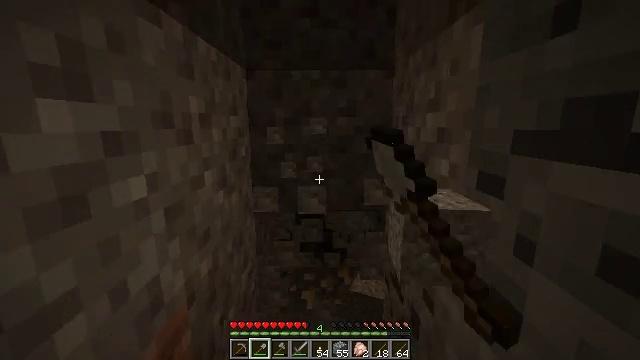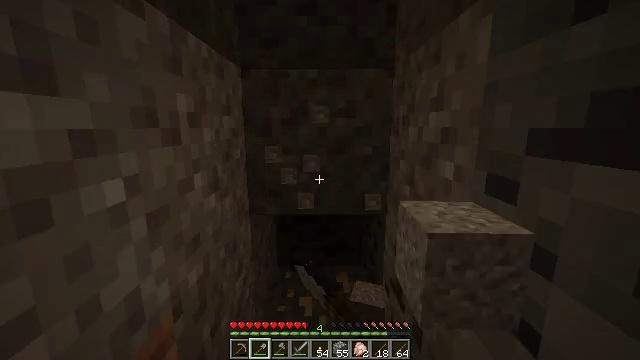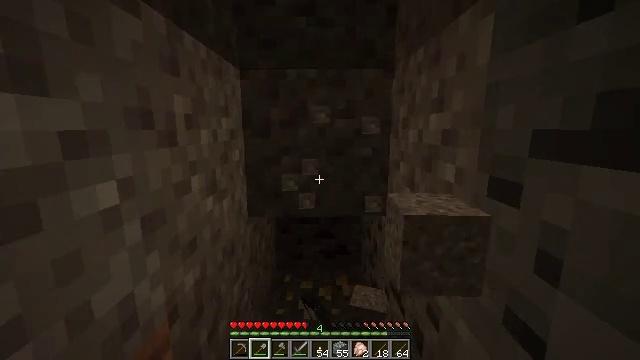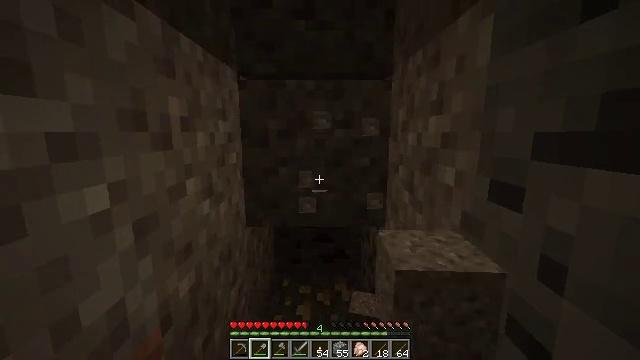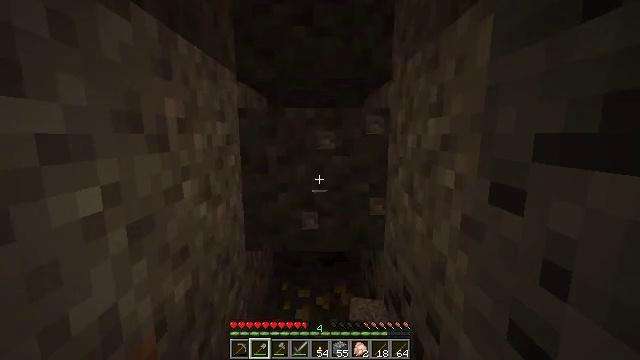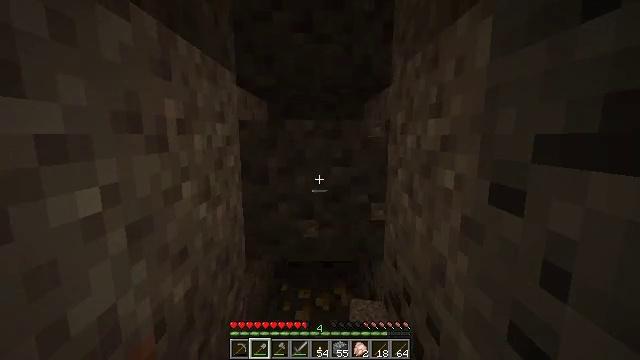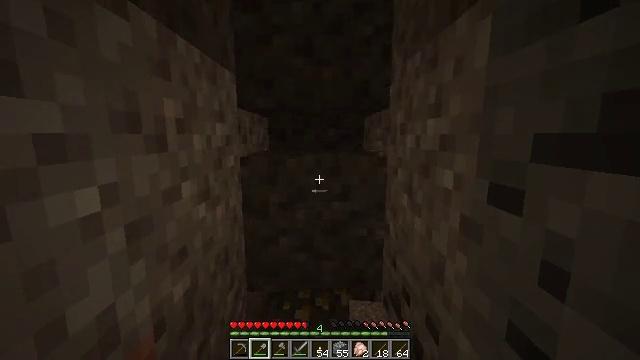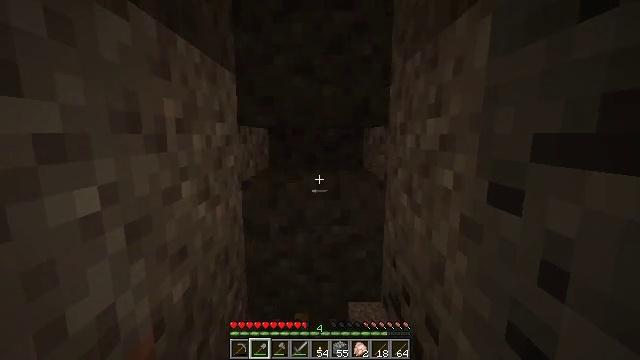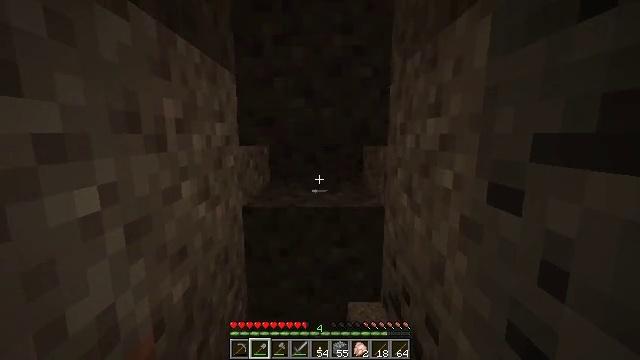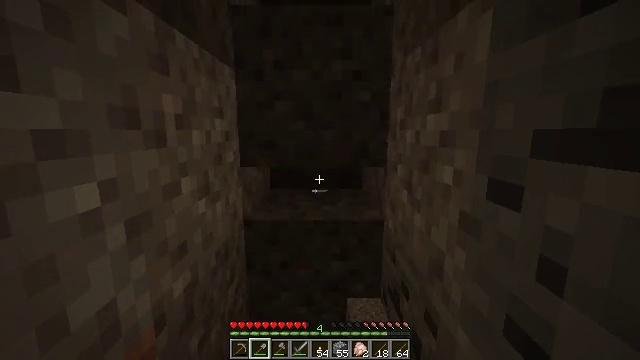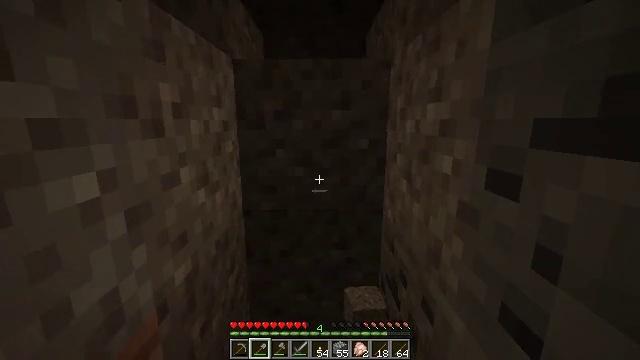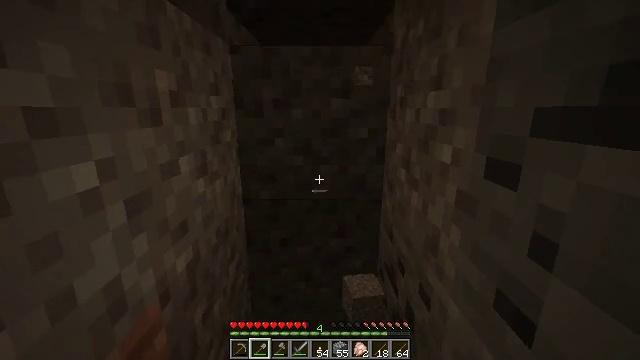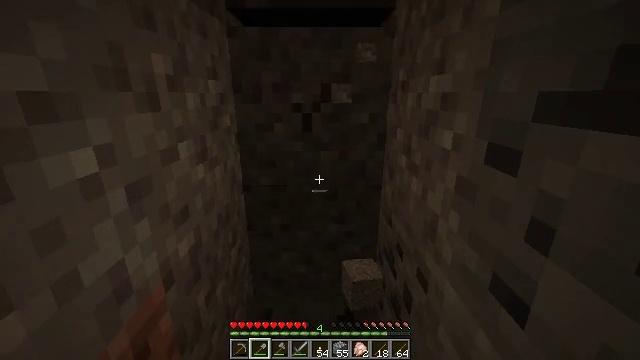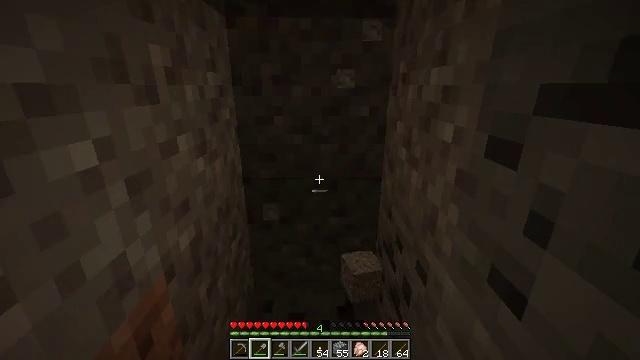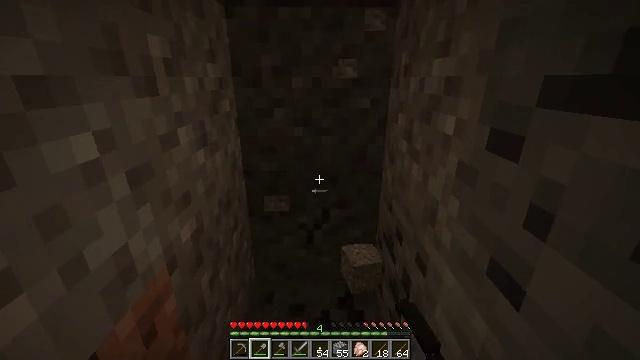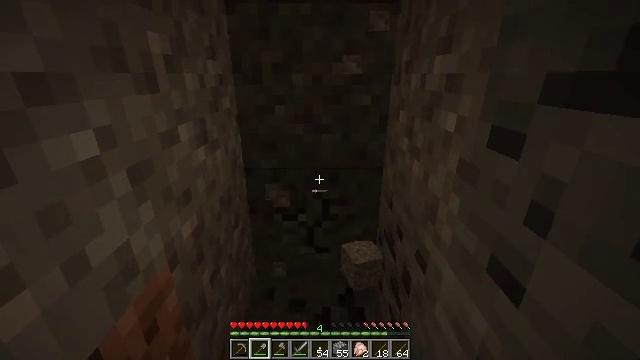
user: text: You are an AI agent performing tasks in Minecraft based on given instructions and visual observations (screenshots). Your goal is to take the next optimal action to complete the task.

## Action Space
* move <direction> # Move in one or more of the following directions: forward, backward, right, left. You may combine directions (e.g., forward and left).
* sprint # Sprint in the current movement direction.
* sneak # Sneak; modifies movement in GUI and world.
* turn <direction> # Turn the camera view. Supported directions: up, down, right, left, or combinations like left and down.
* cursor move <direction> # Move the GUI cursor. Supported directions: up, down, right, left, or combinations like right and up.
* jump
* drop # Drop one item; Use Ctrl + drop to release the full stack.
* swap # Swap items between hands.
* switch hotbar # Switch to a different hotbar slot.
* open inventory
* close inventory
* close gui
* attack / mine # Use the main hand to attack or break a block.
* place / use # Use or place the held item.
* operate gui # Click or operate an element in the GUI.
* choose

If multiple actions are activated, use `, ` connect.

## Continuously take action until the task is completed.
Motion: motion action
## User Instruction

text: Dig through gravel to clear a path.
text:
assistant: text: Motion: attack / mine
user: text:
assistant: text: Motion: attack / mine
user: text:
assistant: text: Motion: attack / mine
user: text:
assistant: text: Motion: attack / mine
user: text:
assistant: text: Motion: attack / mine
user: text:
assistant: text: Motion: attack / mine
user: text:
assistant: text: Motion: attack / mine
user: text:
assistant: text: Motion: attack / mine
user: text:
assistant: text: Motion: attack / mine
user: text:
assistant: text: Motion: turn down, attack / mine
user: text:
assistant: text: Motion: turn down, attack / mine
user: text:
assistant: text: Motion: turn down, attack / mine
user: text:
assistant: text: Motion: turn down, attack / mine
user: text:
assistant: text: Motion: turn down, attack / mine
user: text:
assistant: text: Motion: attack / mine
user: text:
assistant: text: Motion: attack / mine
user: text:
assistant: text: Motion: attack / mine
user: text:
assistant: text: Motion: attack / mine
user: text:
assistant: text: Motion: attack / mine
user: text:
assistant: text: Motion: attack / mine
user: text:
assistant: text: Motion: turn up, attack / mine
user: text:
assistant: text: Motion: turn up, attack / mine
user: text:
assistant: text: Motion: attack / mine
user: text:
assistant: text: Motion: attack / mine
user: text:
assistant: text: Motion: attack / mine
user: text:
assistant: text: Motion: attack / mine
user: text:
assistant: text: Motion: attack / mine
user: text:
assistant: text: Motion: attack / mine
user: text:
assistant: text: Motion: attack / mine
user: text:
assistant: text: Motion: attack / mine